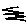
Label: zigzag